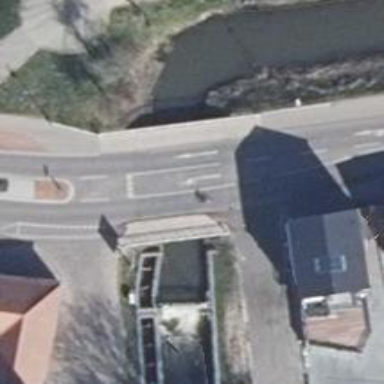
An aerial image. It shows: Tertiary road on bridge with asphalt surface.